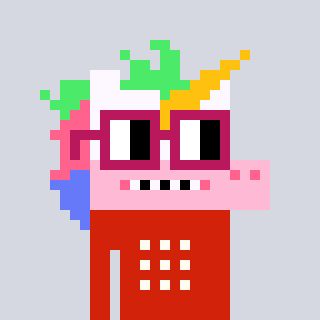
a pixel art character with square dark red glasses, a unicorn-shaped head and a red-colored body on a cool background